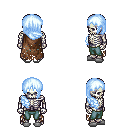
a pixel art fantasy rpg character, male body template, skeleton, brown tattered cape, teal pants, white cyan right-swept hairstyle, white slippers, four views (front, back, left, right), 2x2 character sprite sheet, small pixel art, hard edges, no anti-aliasing